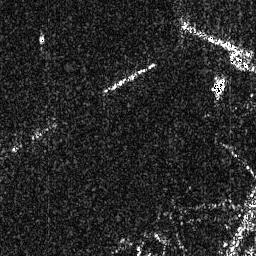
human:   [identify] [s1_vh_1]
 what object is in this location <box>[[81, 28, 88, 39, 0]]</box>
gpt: <ref>1 small ship at the right</ref>